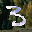
Label: 3